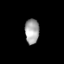
Tissue: lung
Cell type: Others
Senescence score: 0.2269
Nuclear area (px): 348
Mean DAPI intensity: 164.302